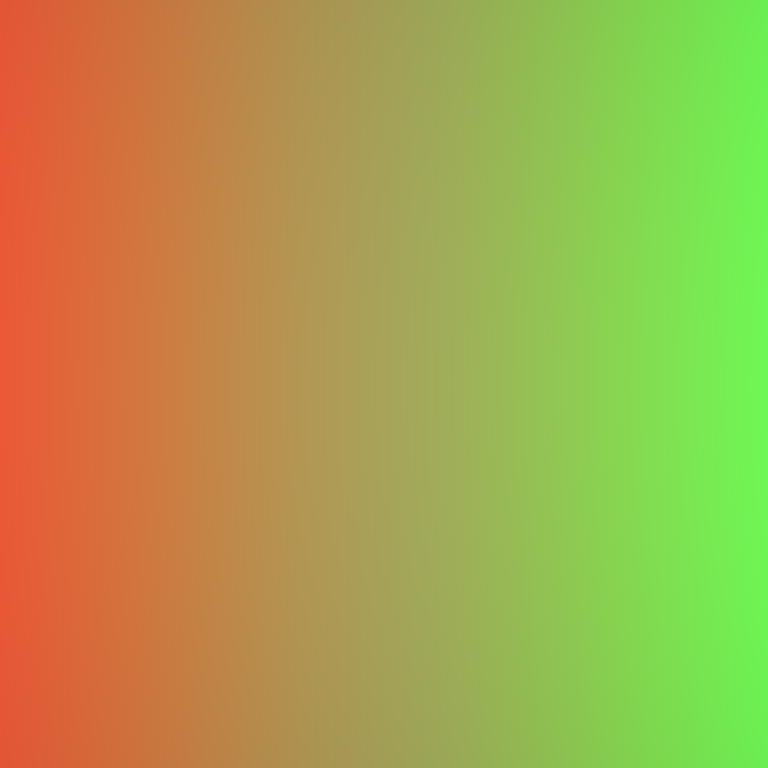
Abstract light effect, smooth gradient from warm orange to bright green, energetic atmosphere, soft blend, no room, no furniture, no objects.